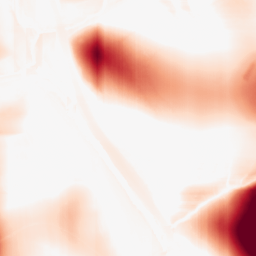
Category: morphological
Decomposition family: rolling_ball
Decomposition parameters: radius: 50
Upsampling method: quadratic
Upsampling parameters: scale: 8
Upsampling scale: 8